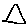
Label: triangle